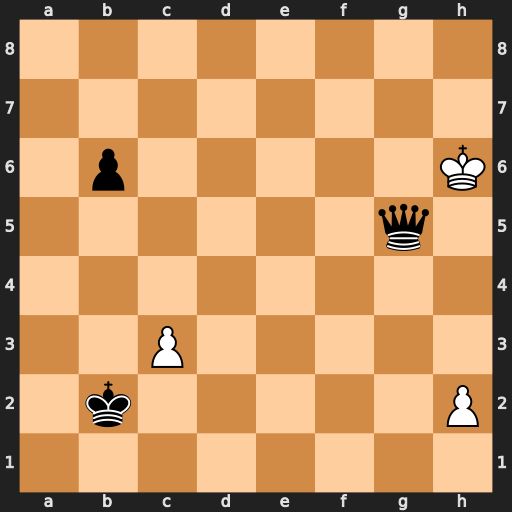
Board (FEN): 8/8/1p5K/6q1/8/2P5/1k5P/8
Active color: w
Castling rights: -
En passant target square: -
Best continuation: Kxg5 b5 h4 Kxc3 h5 b4 h6 b3 h7 Kc2 h8=Q